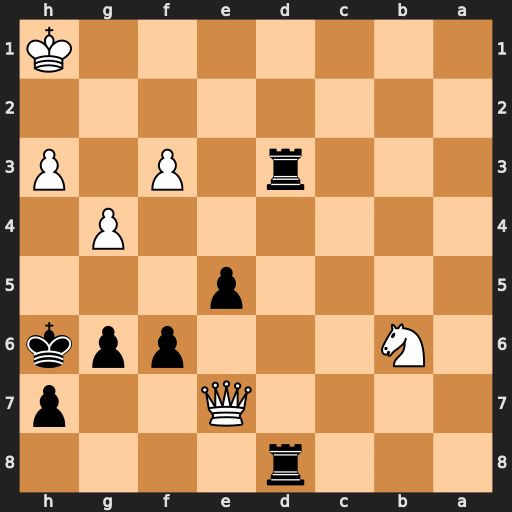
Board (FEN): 3r4/4Q2p/1N3ppk/4p3/6P1/3r1P1P/8/7K
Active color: b
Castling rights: -
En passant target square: -
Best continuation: Rd1+ Kh2 R8d2+ Kg3 Rg1+ Kh4 g5#